Question: I have crated a database that stores information about boats, when I tried to use this data in PHP it worked, then I added some new fields to the database but when I use them in PHP they return "Undefined index: fieldName".
From what I know it means that the index has not been set, so I checked the contents of the array to find that all of the fields are there except the new ones, however i am able to view them in phpmyadmin.
PHPMyAdmin:
See Image: <URL>

PHP Code:
'''
<?php
include_once "php/connect.php";
$result = mysqli_query($con,"SELECT * FROM vessels");
while($row = mysqli_fetch_array($result)){
print_r( $row );
}
?>
'''
PHP Returns:
'''
Array (
[0] => 1 [idVessels] => 1
[1] => 1 [userId] => 1
[2] => cams boat [name] => cams boat
[3] => <PHONE> [price] => <PHONE>
[4] => 0 [VAT] => 0
[5] => GBP [Currency] => GBP
[6] => UK [Location] => UK
[7] => ME [builder] => ME
[8] => ME [make] => ME
[9] => ME [model] => ME
[10] => 10/10/13 [yearConstructed] => 10/10/13
[11] => 1 [cabins] => 1
[12] => 1 [heads] => 1
[13] => 1 [#engines] => 1
[14] => ME [engineModel] => ME
[15] => 100 [enginePower] => 100
[16] => petrol [fuelType] => petrol
[17] => 122 [nominalLength] => 122
[18] => 122 [overallLength] => 122
[19] => 122 [waterlineLength] => 122
[20] => 122 [beam] => 122
[21] => 122 [maxDraft] => 122
[22] => leather [hullMaterial] => leather
[23] => MINT [hullType] => MINT
[24] => MINT [keeltype] => MINT
[25] => 122 [displacement] => 122
[26] => 122 [waterCapacity] => 122
[27] => 2014-01-10 02:18:39 [dateAdded] => 2014-01-10 02:18:39
[28] => For Sale [status] => For Sale )
'''
and nowhere is description or primaryImageURL.
any help is greatly appreciated, Thanks
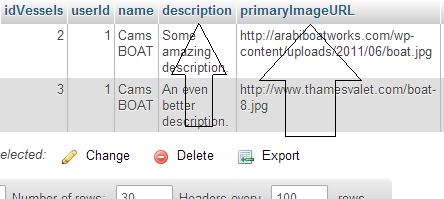
Answer: Thanks for all the help guys, turns out i was using the project DB not my Dev DB